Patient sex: F
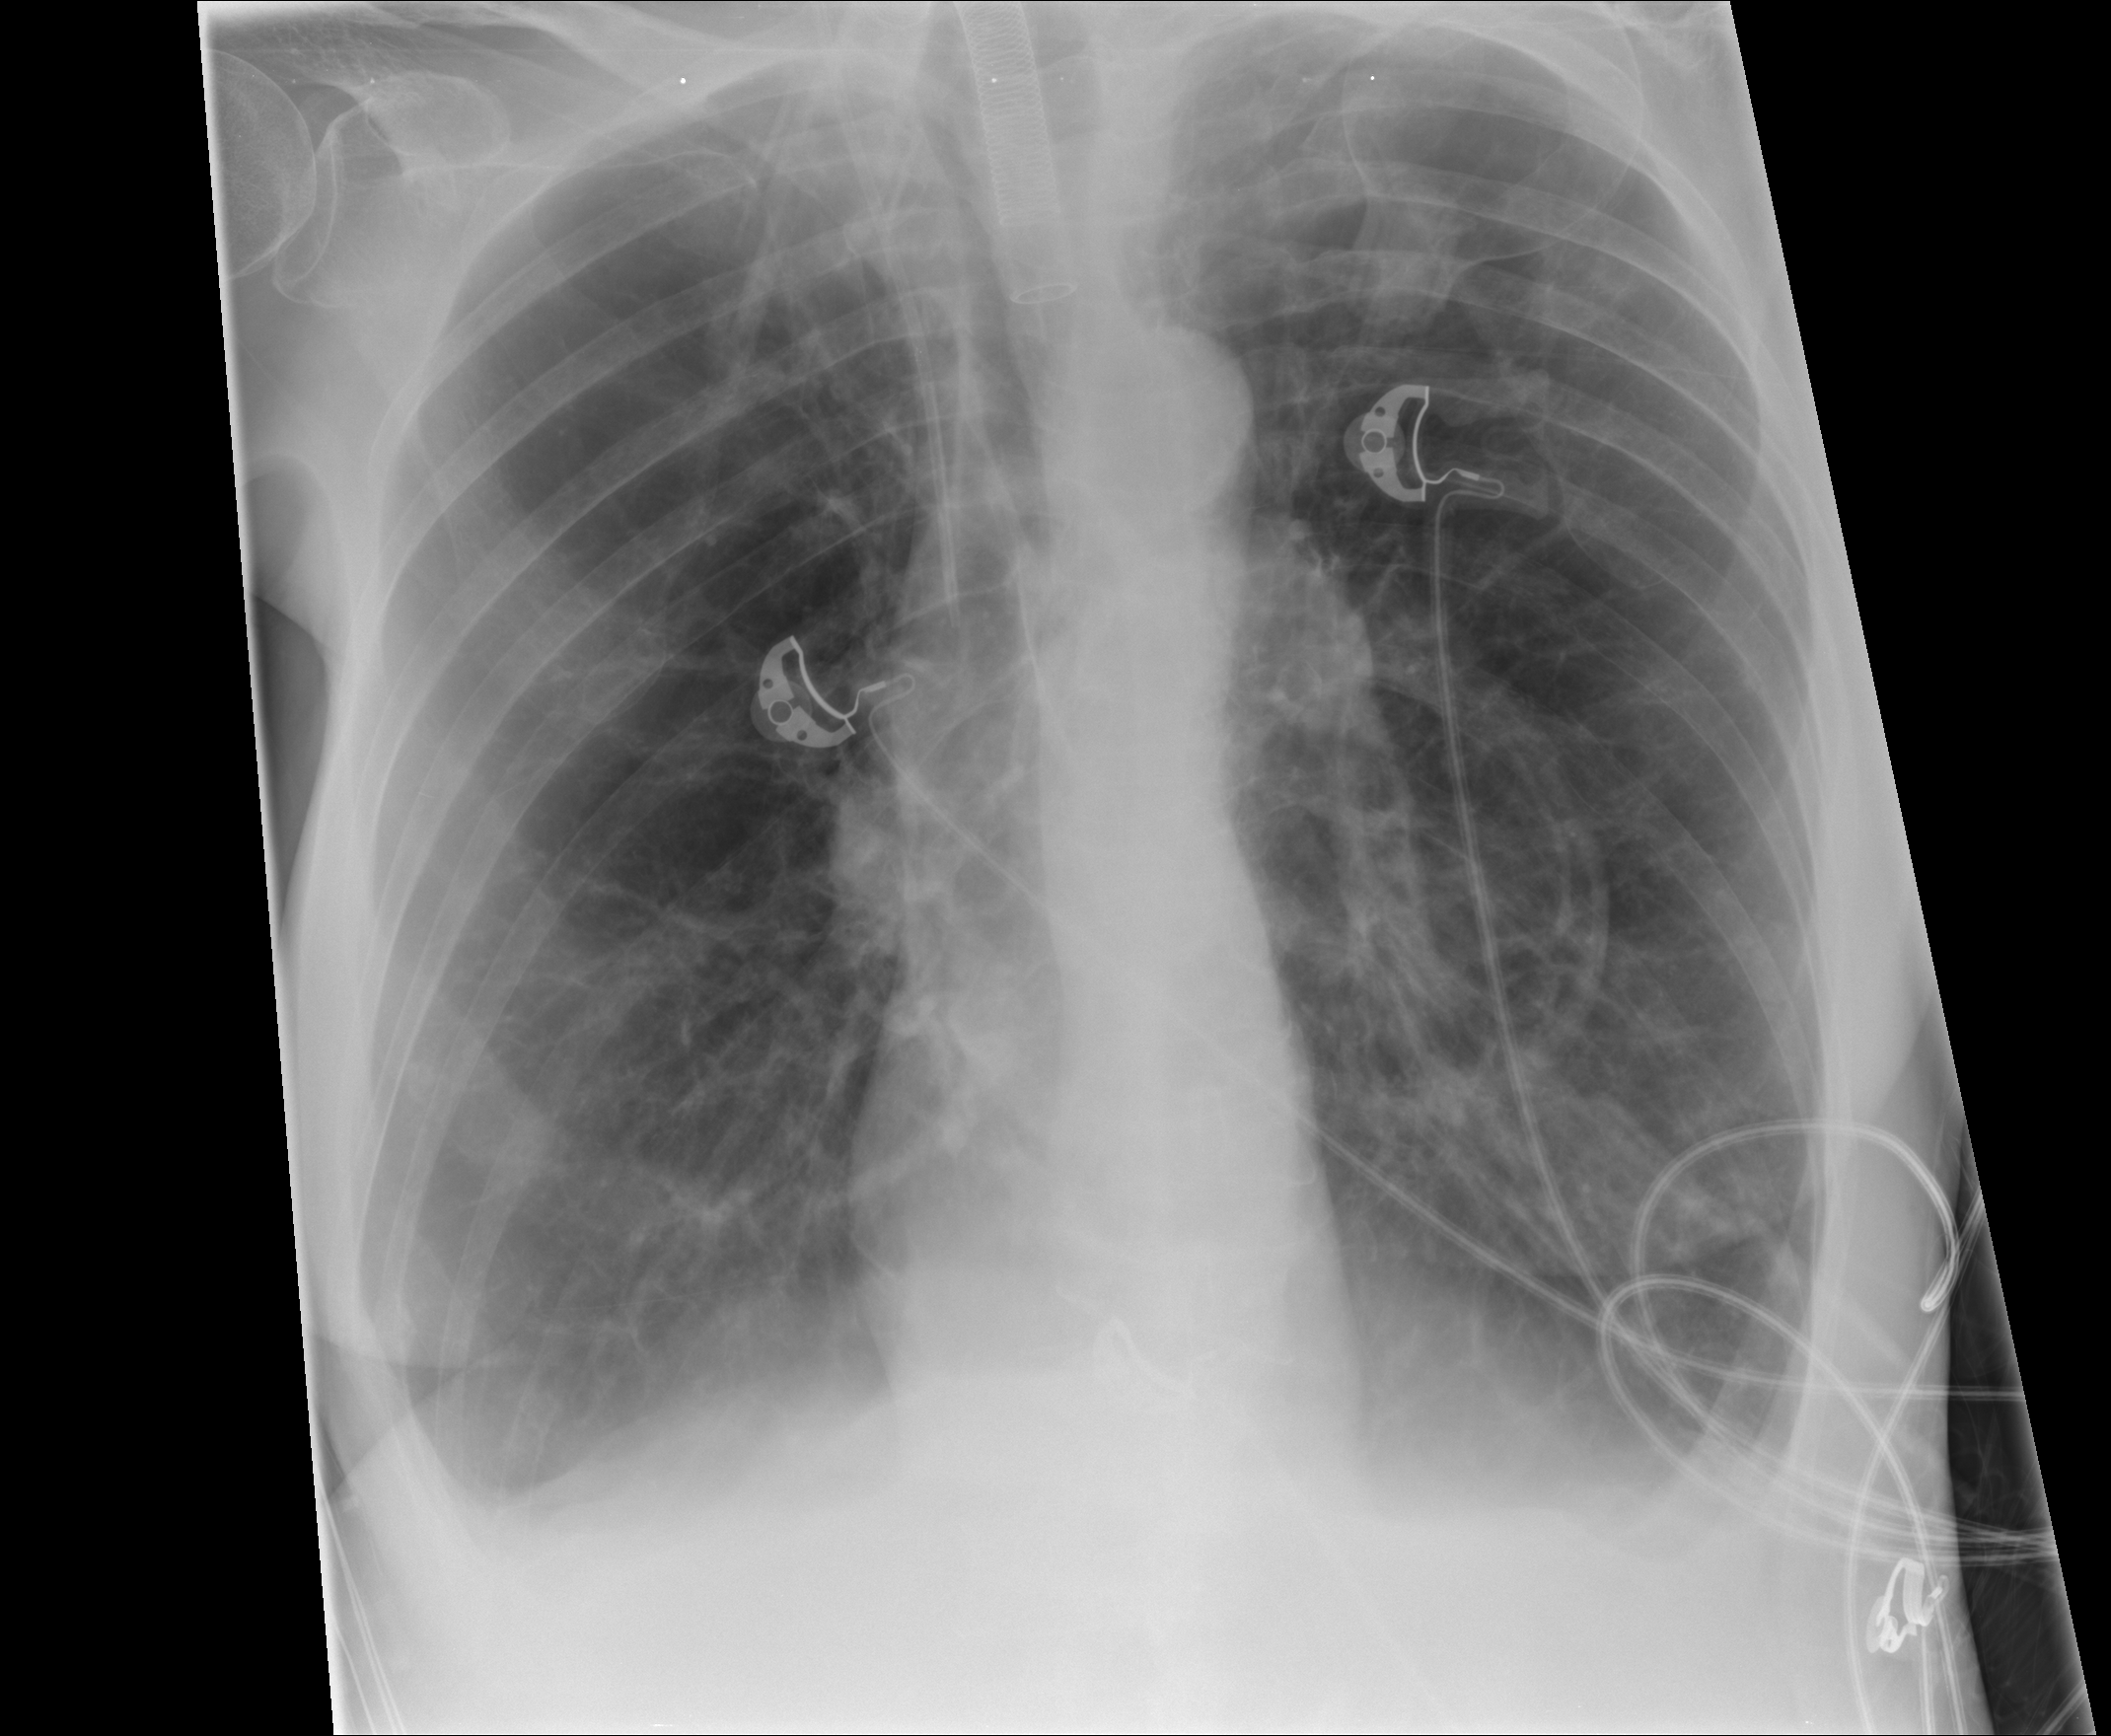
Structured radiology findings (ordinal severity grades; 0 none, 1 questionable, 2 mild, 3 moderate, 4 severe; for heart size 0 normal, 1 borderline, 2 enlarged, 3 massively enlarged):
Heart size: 0
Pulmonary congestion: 0
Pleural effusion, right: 2
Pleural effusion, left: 2
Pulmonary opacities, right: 0
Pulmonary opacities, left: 0
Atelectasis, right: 2
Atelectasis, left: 2